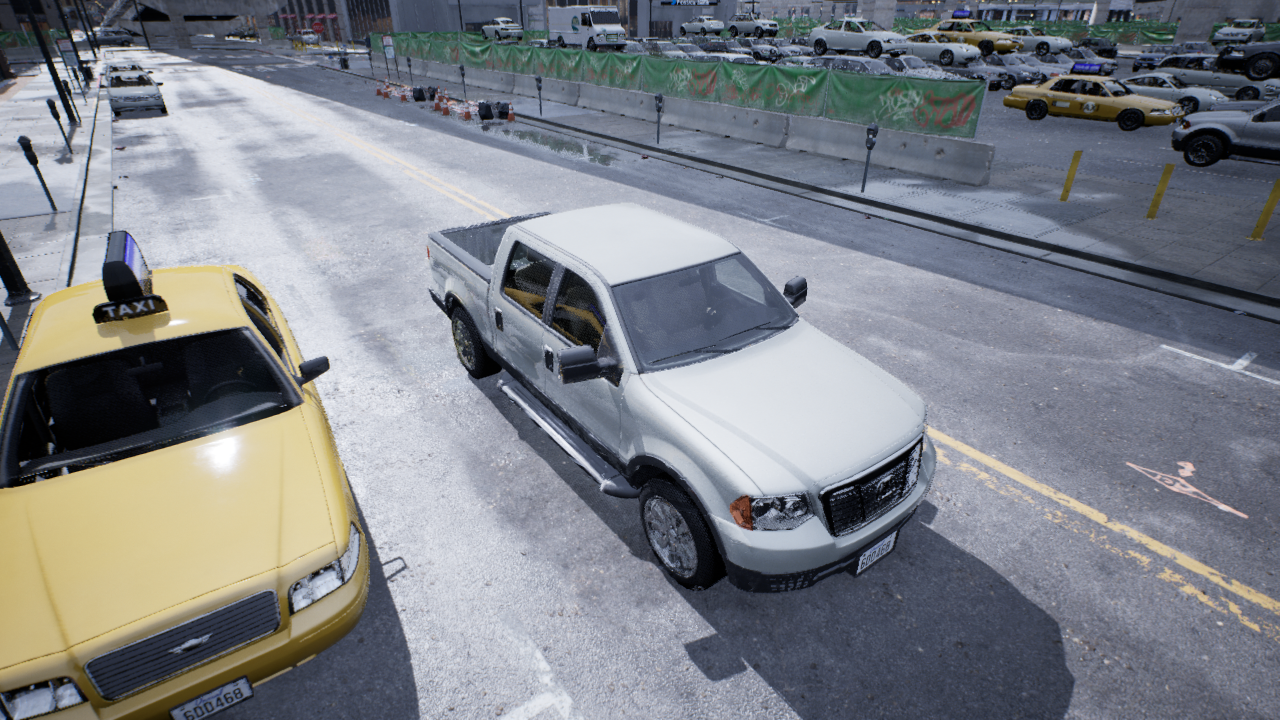
Venue: downtown
Lighting: overcast
Vehicle rig: pickup